Question: whe can see how many record will be selected in this sql bellow using explain:
'''
explain select * from products
'''

but expain is not for update and delete command.
In php, I want to update an table using a sql , I want to check weather this sql will update only row or many rows , if many rows affected , this sql is not allow to run for preventing the table misoperation.
so how can I know how many rows will this update sql affected before I execute it?
'''
update products set products_model = 'hello' where products_id = '1'
'''
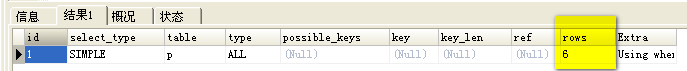
Answer: Run the query with
'''
SELECT COUNT(id) AS will_affect_rows_count FROM products WHERE products_id = '1'
'''
This will give you the count of the rows that will be affected by your UPDATE query.
Might I ask why you can have products in this table with duplicated products_id's?